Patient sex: M
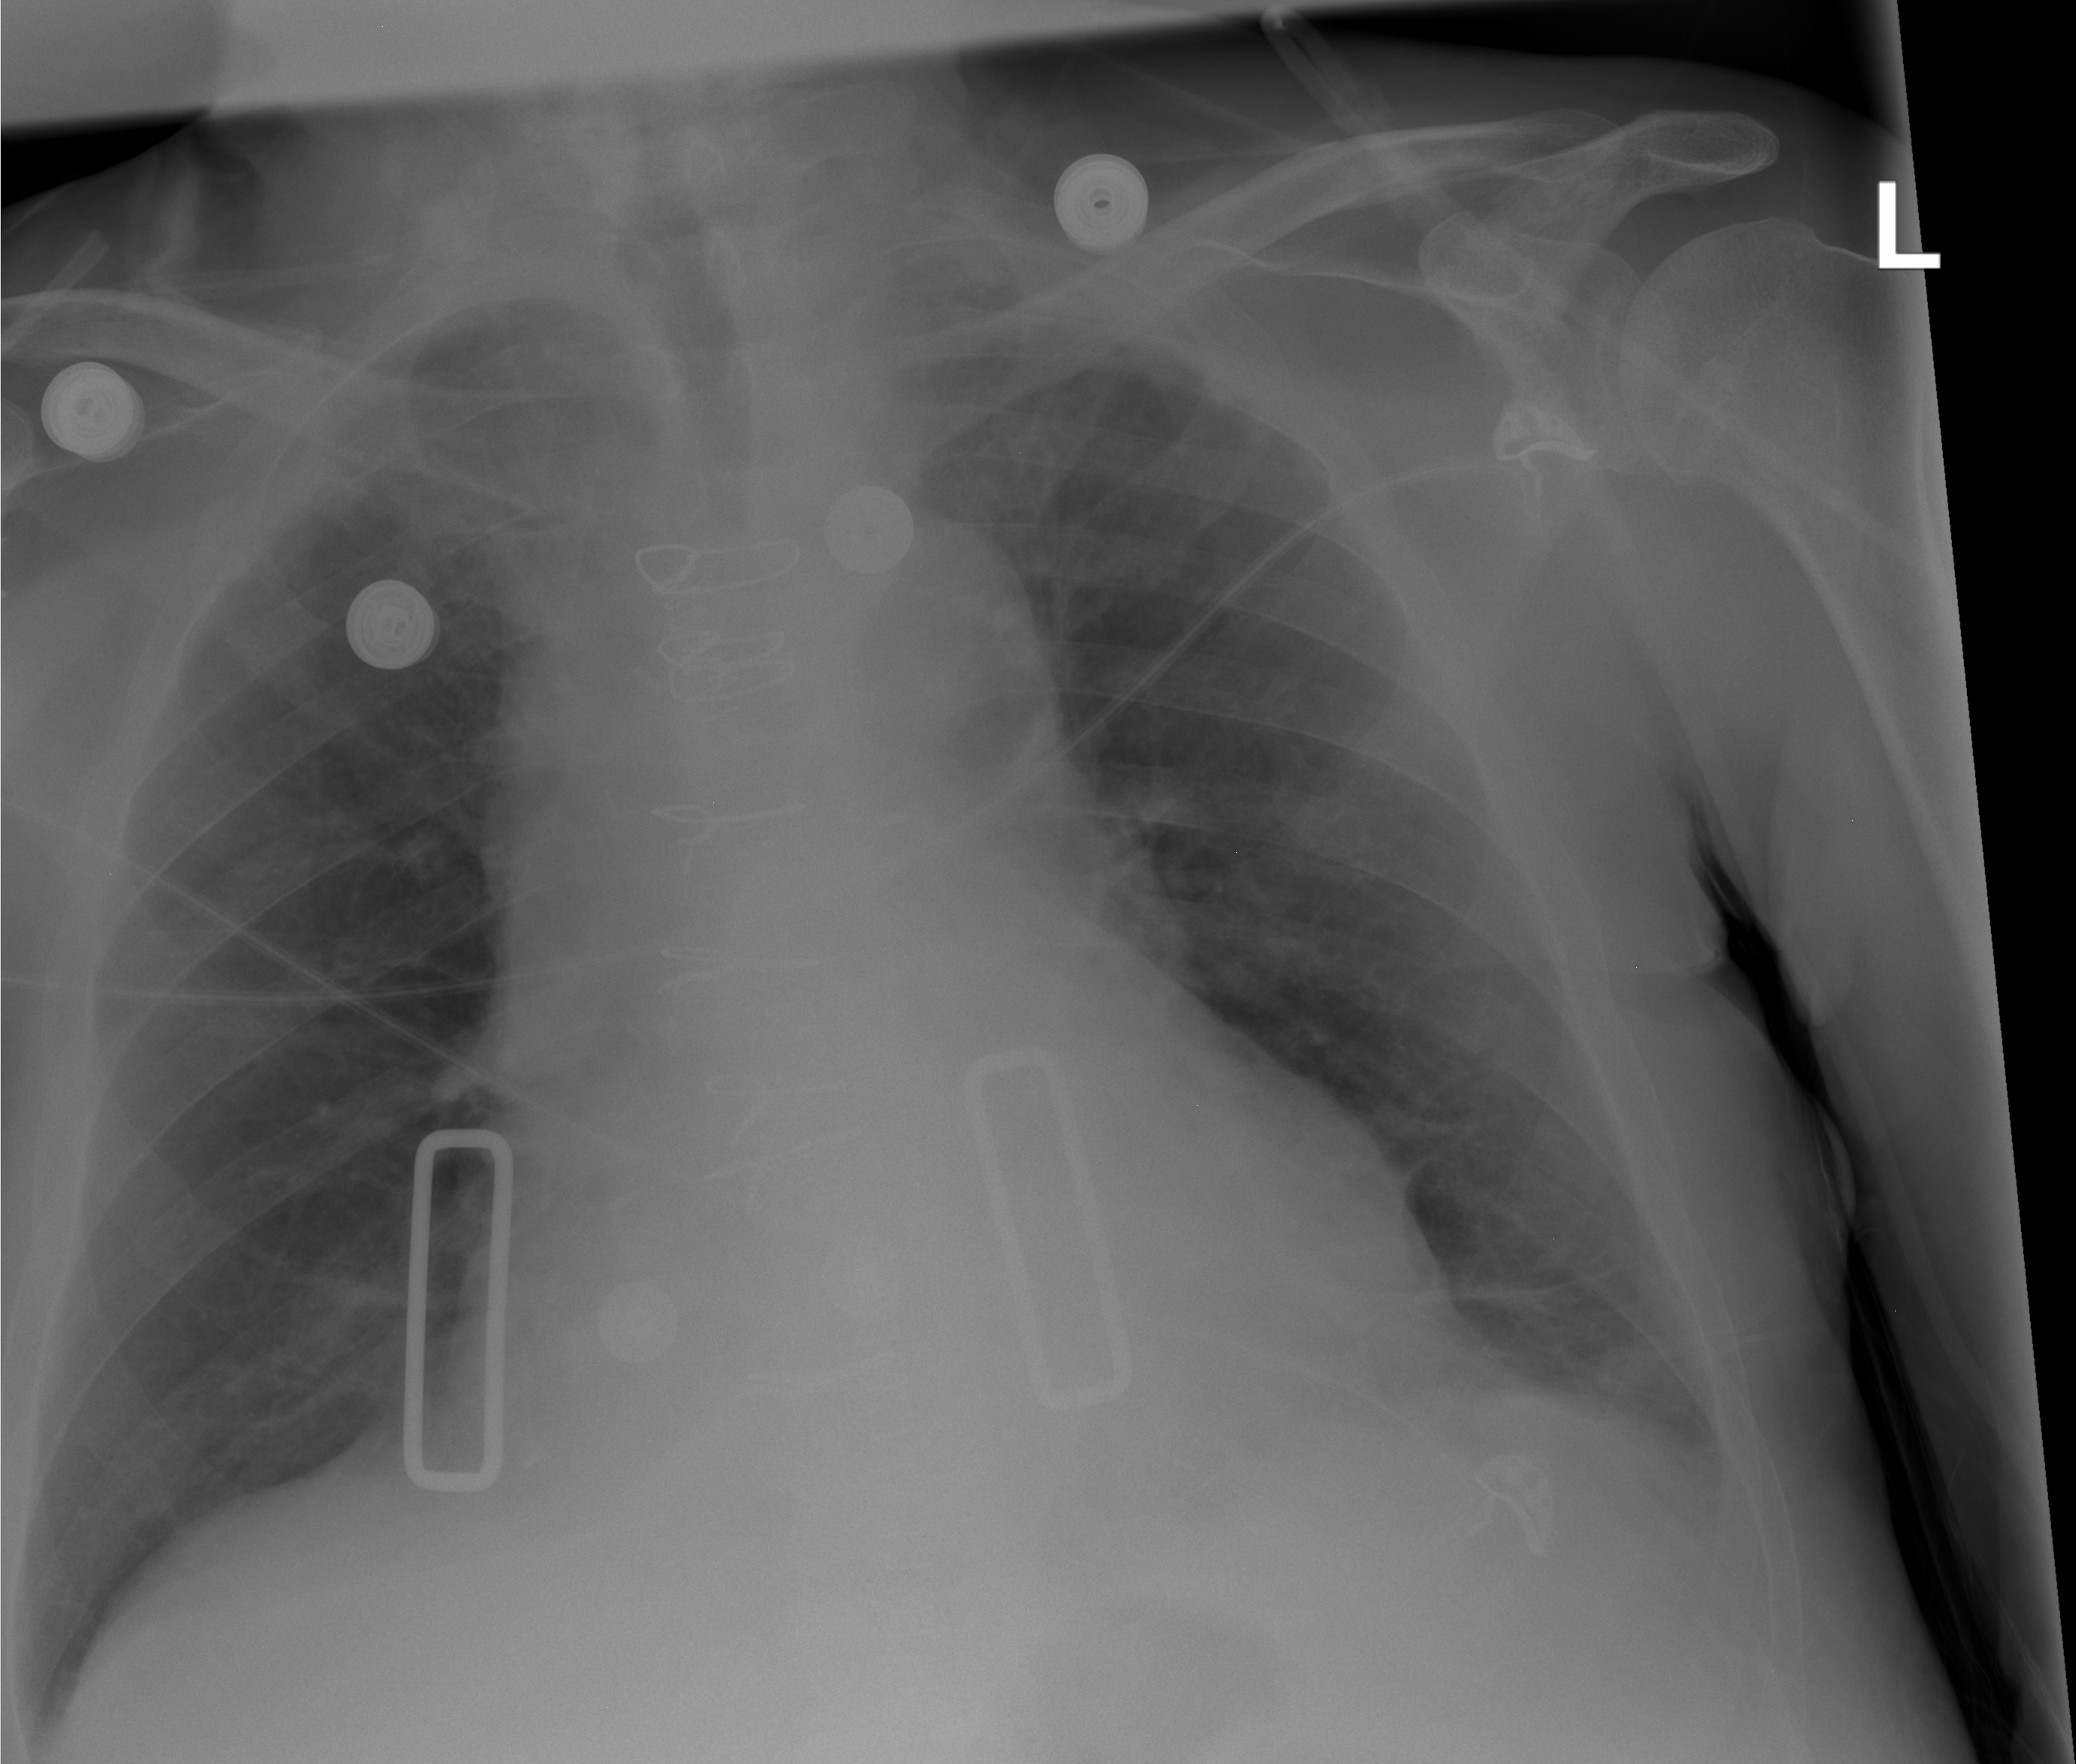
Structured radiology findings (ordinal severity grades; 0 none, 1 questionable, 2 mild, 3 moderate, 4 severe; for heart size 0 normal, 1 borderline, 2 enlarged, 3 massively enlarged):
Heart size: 0
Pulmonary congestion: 0
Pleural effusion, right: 0
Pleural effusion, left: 1
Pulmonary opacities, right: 0
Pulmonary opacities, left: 0
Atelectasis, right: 0
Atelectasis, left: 1